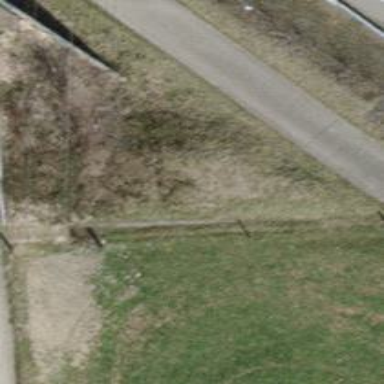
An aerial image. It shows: Steps on grass surface.